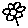
Label: flower